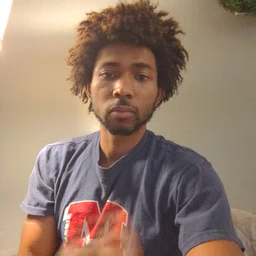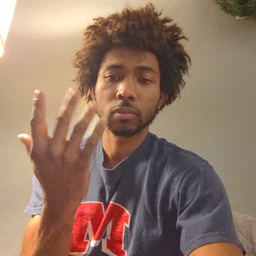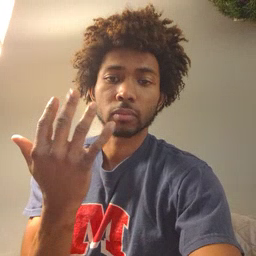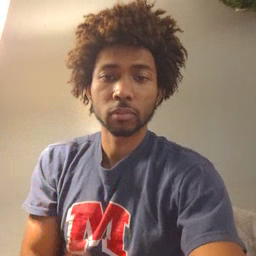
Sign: finger